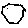
Label: hexagon